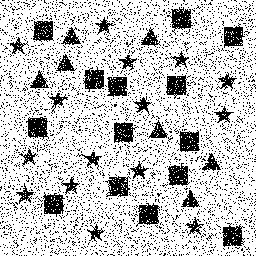
Squares: 14
Triangles: 7
Stars: 15
Total shapes: 36